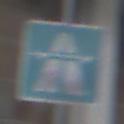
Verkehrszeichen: Autobahn
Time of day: MorningAfternoon
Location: Roofed (Urban)
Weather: PartlyCloudy
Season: NotSpecified
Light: Natural